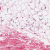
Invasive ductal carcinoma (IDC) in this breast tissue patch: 0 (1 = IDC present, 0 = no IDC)